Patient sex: M
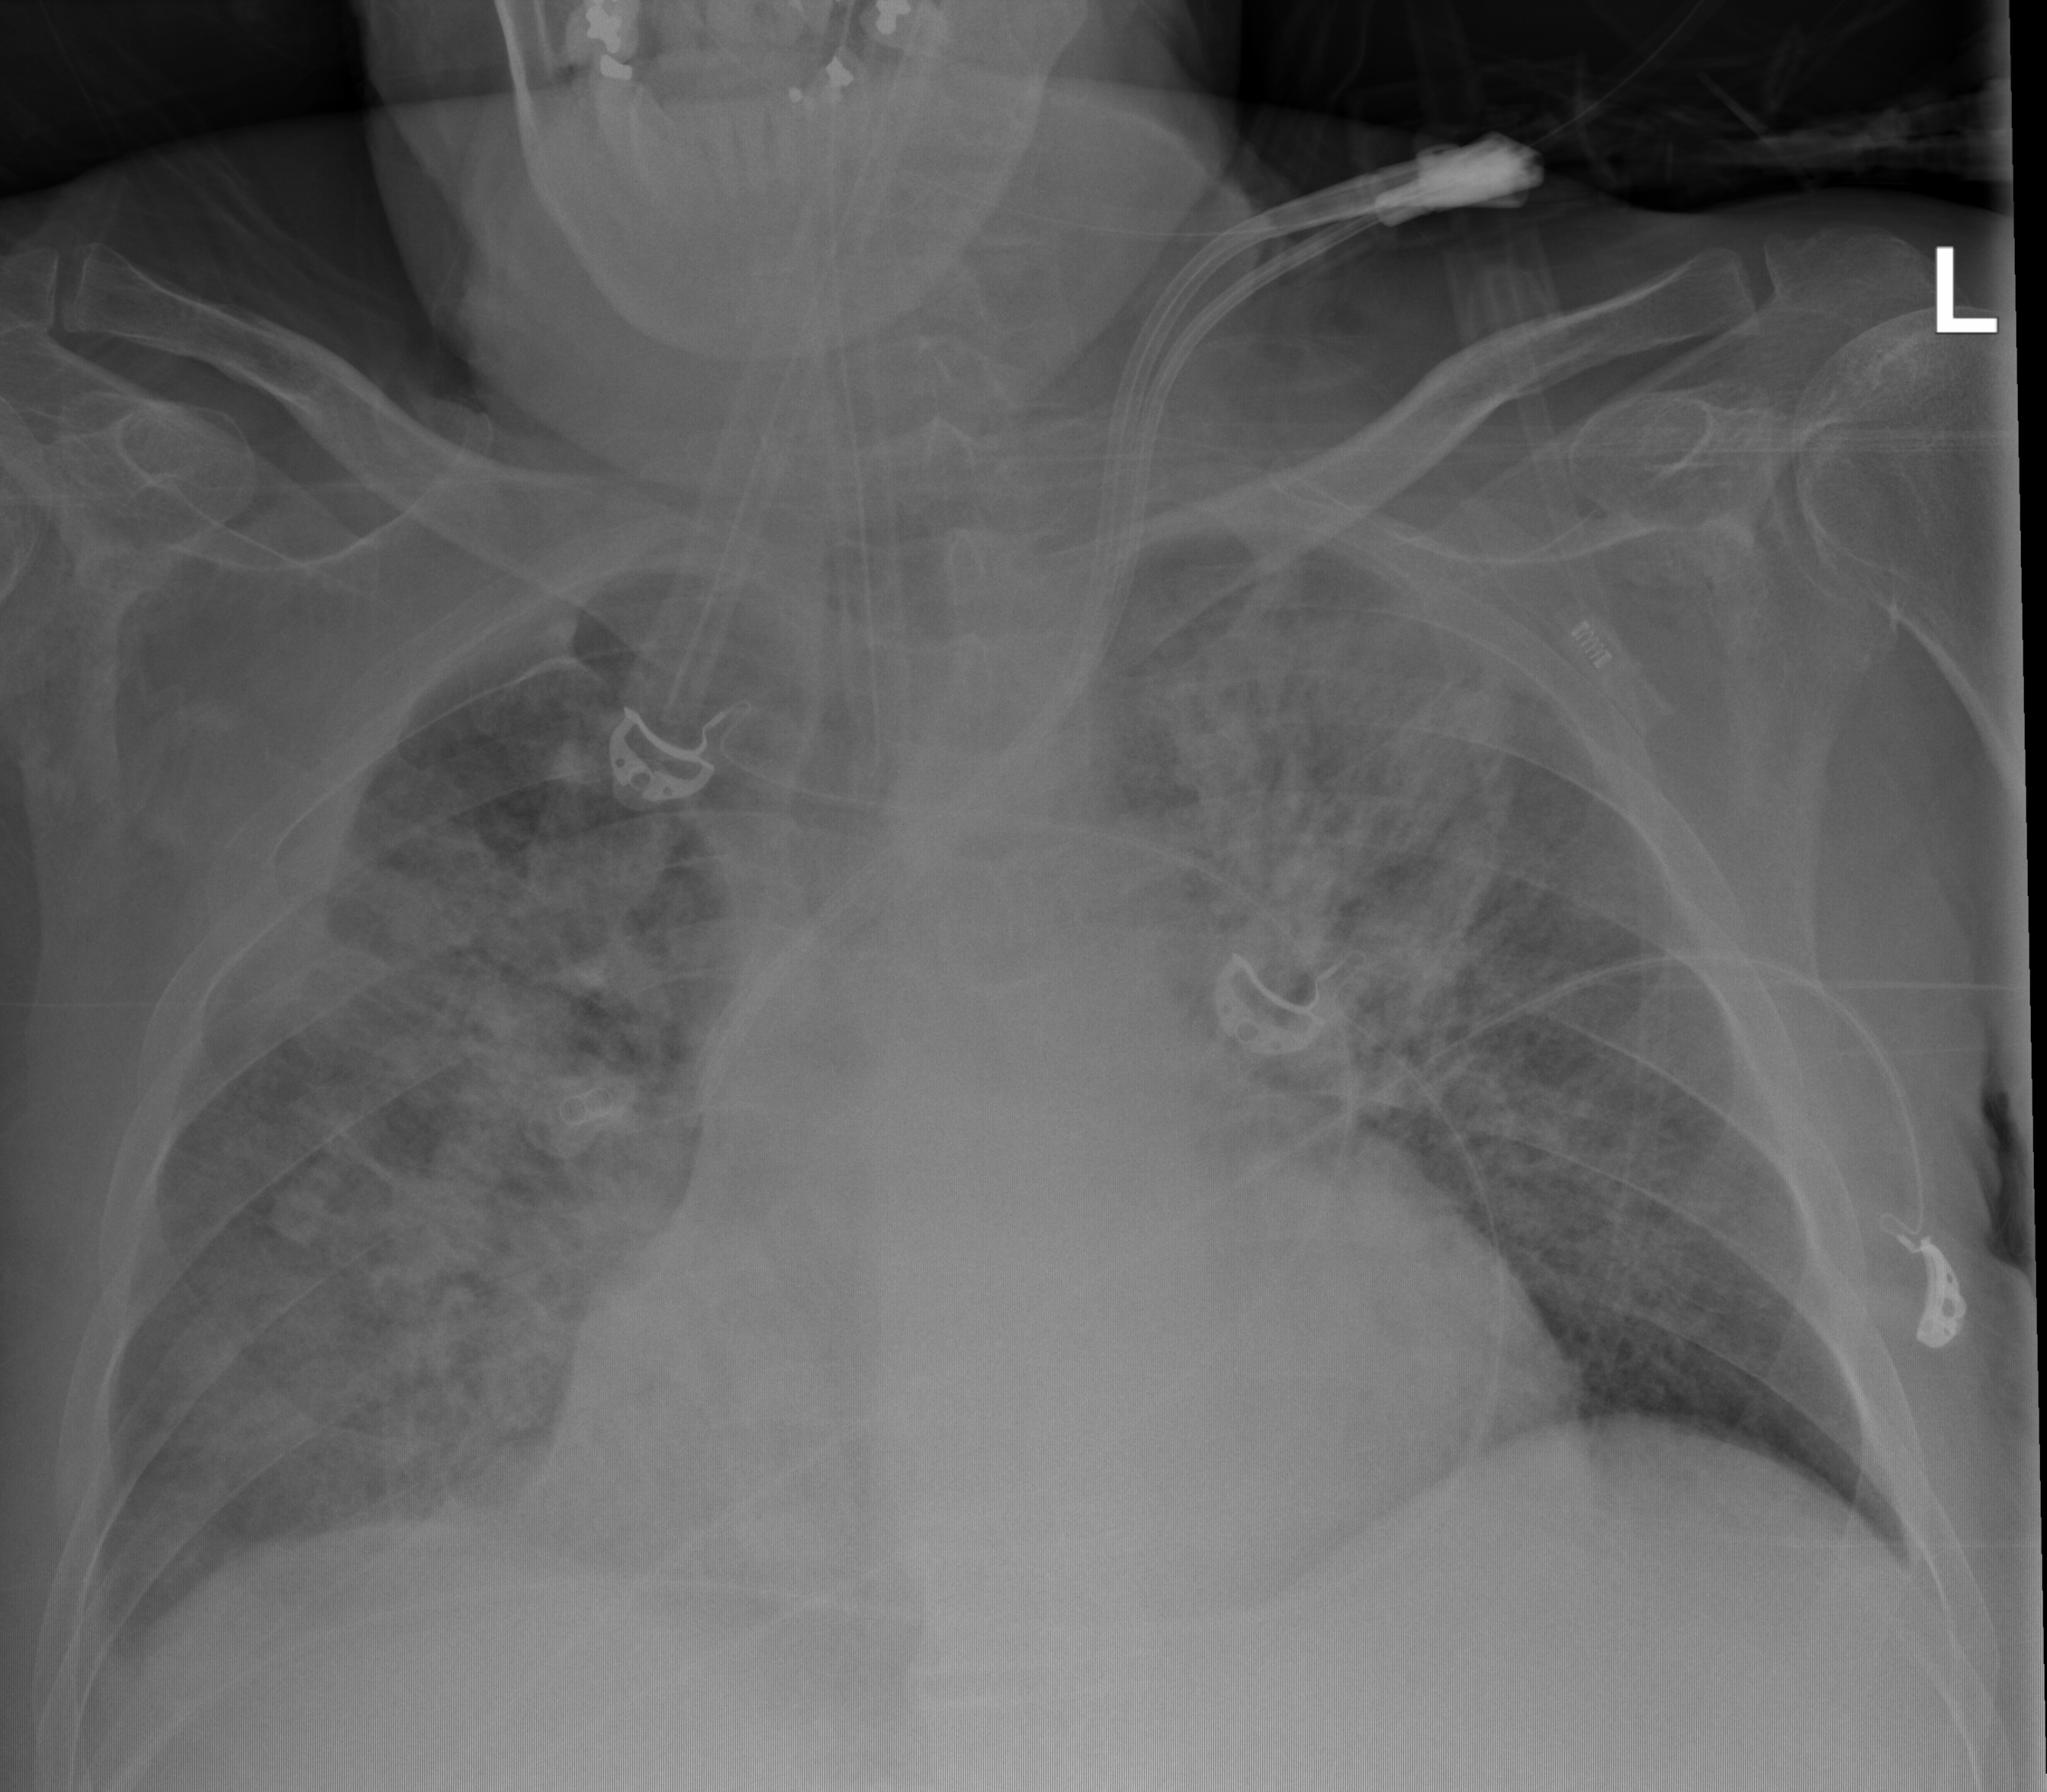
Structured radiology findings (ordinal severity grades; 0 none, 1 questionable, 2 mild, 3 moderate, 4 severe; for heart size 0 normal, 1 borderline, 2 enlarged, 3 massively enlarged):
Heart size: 2
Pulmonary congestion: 2
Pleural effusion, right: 2
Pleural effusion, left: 0
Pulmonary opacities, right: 3
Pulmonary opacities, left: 3
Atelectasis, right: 2
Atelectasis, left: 3